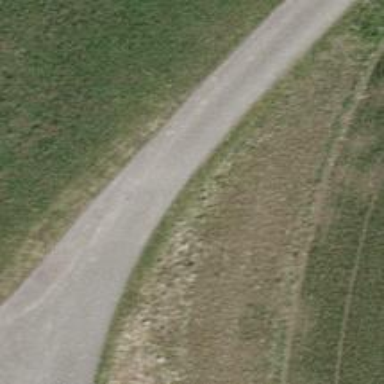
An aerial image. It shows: Asphalt track with grade1 surface.